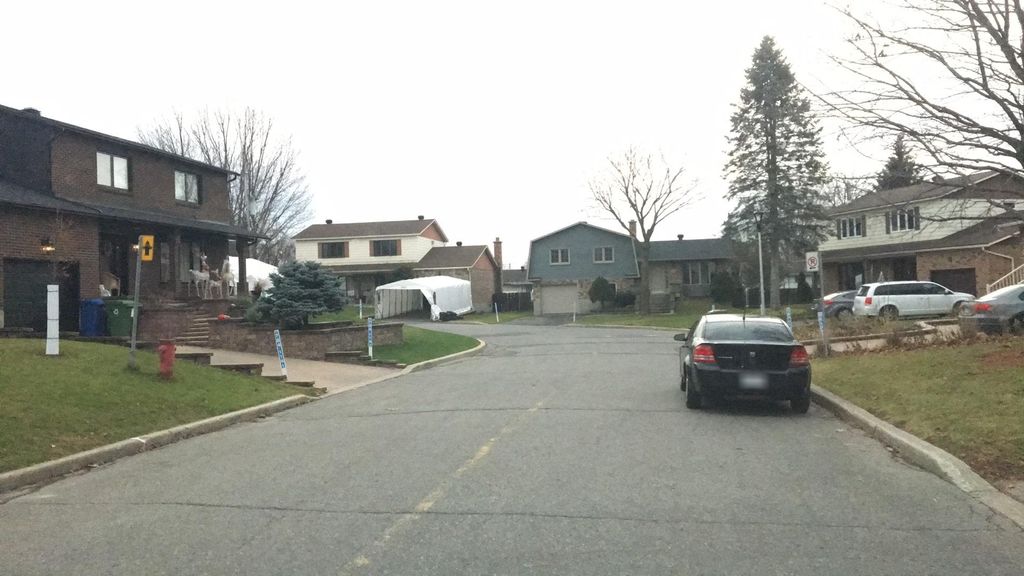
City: montreal